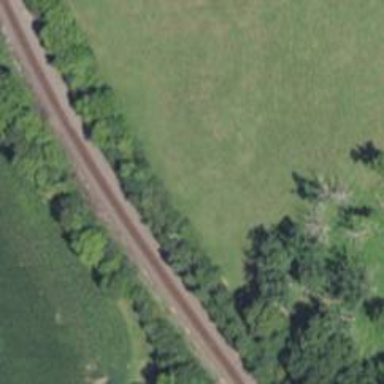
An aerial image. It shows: Railway track.